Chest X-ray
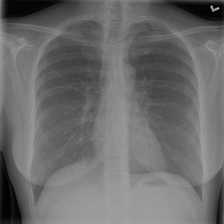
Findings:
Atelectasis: negative
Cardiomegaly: negative
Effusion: negative
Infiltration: negative
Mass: negative
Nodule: negative
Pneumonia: negative
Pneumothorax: negative
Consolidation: negative
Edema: negative
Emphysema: negative
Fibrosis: negative
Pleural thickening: negative
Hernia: negative